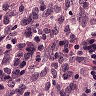
Metastatic tissue present: no